Question: Here, I want a clear concept about uploading file or image without using any gemfile(Ex: peperclip, carrierwave etc).
Previously, I did some work. Where i can upload images in "/assets/images" folder. But i could't see images when i call it in my show page(there was only a placeholder of break image).
here is the screenshot of show page:

how can i show those images in my show.html.erb file?
Here is my ImagesController.rb file:
'''
class ImagesController < ApplicationController
before_action :set_image, only: [:show, :edit, :update, :destroy]
# GET /images
def index
@images = Image.all
end
# GET /images/1
def show
end
# GET /images/new
def new
@image = Image.new
end
# GET /images/1/edit
def edit
end
# POST /images
def create
@image = Image.new(image_params)
if params[:image].present?
file = params[:image][:picture]
File.open(Rails.root.join('app','assets', 'images', file.original_filename), 'wb') do |f|
f.write(file.read)
end
end
respond_to do |format|
if @image.save
format.html { redirect_to @image, notice: 'Image was successfully created.' }
format.json { render action: 'show', status: :created, location: @image }
else
format.html { render action: 'new' }
format.json { render json: @image.errors, status: :unprocessable_entity }
end
end
end
def update
respond_to do |format|
if @image.update(image_params)
format.html { redirect_to @image, notice: 'Image was successfully updated.' }
format.json { head :no_content }
else
format.html { render action: 'edit' }
format.json { render json: @image.errors, status: :unprocessable_entity }
end
end
end
# DELETE /images/1
def destroy
@image.destroy
respond_to do |format|
format.html { redirect_to images_url }
format.json { head :no_content }
end
end
private
# Use callbacks to share common setup or constraints between actions.
def set_image
@image = Image.find(params[:id])
end
# Never trust parameters from the scary internet, only allow the white list through.
def image_params
params.require(:image).permit(:name)
end
end
'''
Here is my show.html.erb file:
'''
<p><%= @image.name %></p>
<p><%= image_tag @image.picture %></p>
'''
Here is my schema.rb file:
'''
ActiveRecord::Schema.define(version: 20140725043842) do
create_table "images", force: true do |t|
t.string "name"
t.string "picture"
t.datetime "created_at"
t.datetime "updated_at"
end
end
'''
please tell me, if you need more information about my project.
please give me some advice. I want a clear understand about uploading image/file and show them without using gemfile.
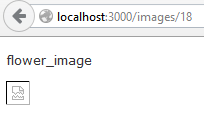
Answer: You have to upload images to a folder that doesn't need precompiling to be show, as assets do. Try uploading them to 'public' folder.
Also you might want to read about the asset pipeline and why aren't they displaying:
<URL>